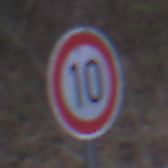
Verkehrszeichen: Geschwindigkeit10
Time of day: MorningAfternoon
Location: Outdoor (Nature)
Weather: Overcast
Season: Winter
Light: Natural